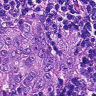
Metastatic tissue present: yes